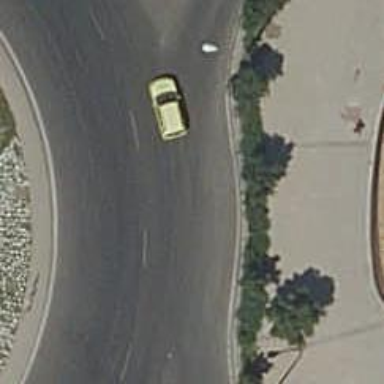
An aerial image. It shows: Secondary road around roundabout.